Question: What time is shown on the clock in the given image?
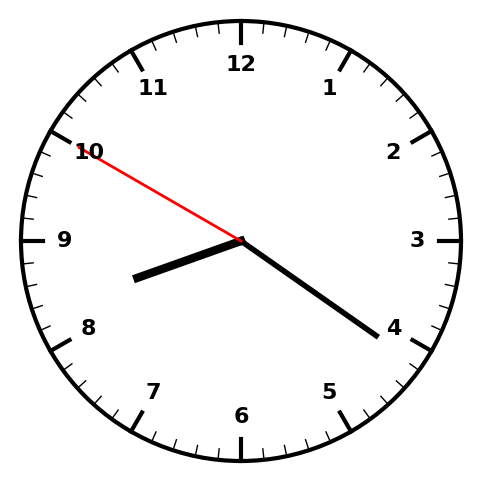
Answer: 08:20:50